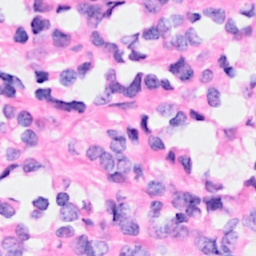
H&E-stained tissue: Breast